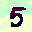
Label: 5